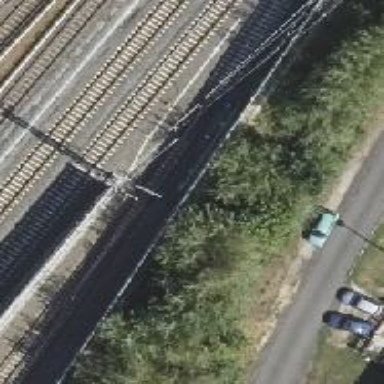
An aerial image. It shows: Railway switch with the turnout pointing to the right.